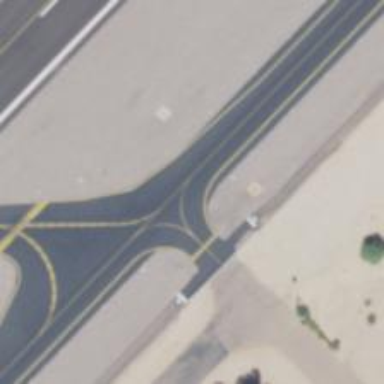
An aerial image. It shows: Taxiway at the airport with asphalt surface.